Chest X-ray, AP view. Patient: 60 years old, sex M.
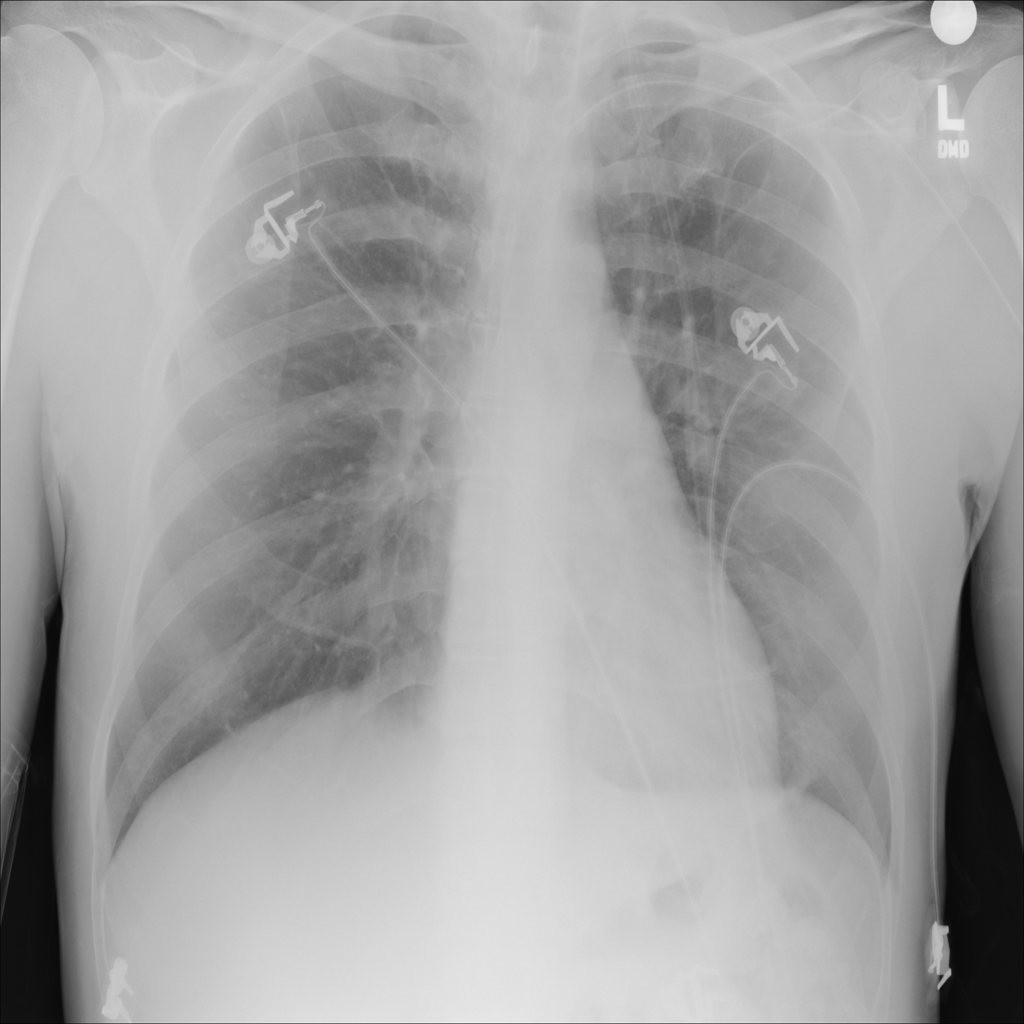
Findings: No Finding